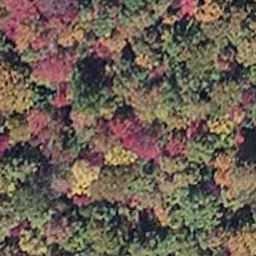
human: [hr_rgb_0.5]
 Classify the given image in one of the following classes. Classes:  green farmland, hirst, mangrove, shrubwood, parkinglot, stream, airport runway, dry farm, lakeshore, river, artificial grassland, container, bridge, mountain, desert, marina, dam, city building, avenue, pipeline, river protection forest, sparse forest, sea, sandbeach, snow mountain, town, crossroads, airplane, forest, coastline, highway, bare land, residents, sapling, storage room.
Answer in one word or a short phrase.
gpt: mangrove